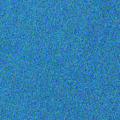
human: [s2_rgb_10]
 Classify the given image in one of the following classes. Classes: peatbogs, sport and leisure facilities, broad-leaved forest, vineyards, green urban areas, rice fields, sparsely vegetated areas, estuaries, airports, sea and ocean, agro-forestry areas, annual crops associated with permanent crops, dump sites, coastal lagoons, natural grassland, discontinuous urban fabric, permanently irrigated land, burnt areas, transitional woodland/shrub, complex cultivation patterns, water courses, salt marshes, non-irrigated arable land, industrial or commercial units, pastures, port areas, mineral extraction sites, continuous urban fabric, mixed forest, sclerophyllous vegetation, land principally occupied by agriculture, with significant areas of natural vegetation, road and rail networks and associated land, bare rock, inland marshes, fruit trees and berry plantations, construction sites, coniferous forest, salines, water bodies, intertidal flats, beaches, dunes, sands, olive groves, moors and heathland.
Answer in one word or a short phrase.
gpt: sea and ocean